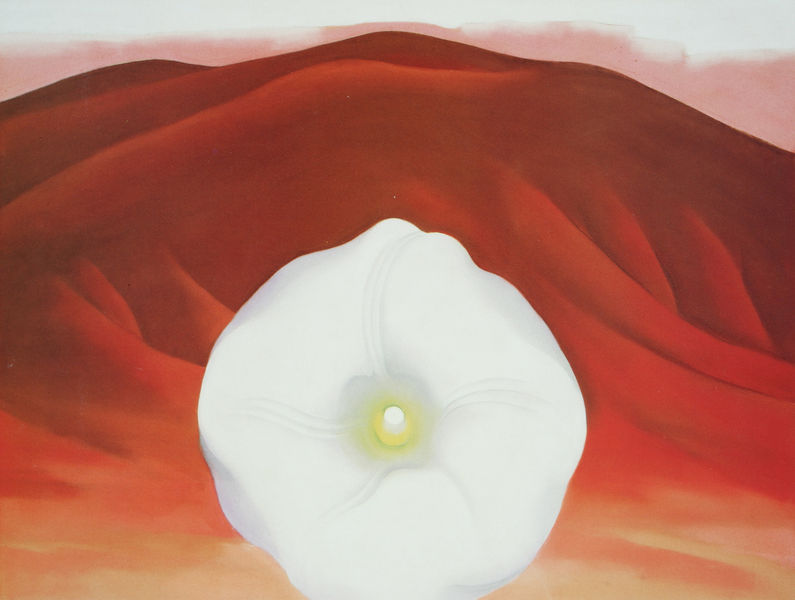
Titel: Red Hills and White Flower
Künstler: Georgia O'Keeffe
Institution: Im Besitz der Künstlerin
Schlagwörter: berg, gemälde, himmel, weiß, wolken, gelb, landschaft, sand, blume, blumen, hintergrund, orange, vordergrund, blüte, rot, wolke, falten, samt, hügel, natur, sonne, stoff, rosa, rund, berge, düne, gebirge, hang, hitze, wüste, heiss, stempel, lilie, organisch, zentral, zentriert, sabd, o'eeffe, georgia o'eeffe, hibiskus